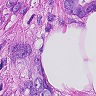
Metastatic tissue present: yes